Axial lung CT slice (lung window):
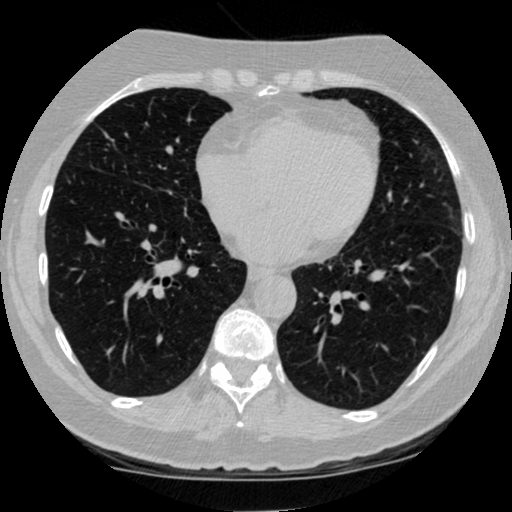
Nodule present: no